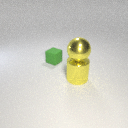
small green rubber cube to the left of large yellow metal cylinder